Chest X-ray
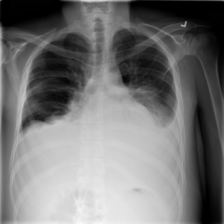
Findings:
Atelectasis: negative
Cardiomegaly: negative
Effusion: positive
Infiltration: negative
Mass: negative
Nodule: negative
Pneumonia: negative
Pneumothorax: negative
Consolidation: negative
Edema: negative
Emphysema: negative
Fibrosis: negative
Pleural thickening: negative
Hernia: negative